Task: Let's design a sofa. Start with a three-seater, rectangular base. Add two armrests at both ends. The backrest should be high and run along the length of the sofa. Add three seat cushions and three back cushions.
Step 164:
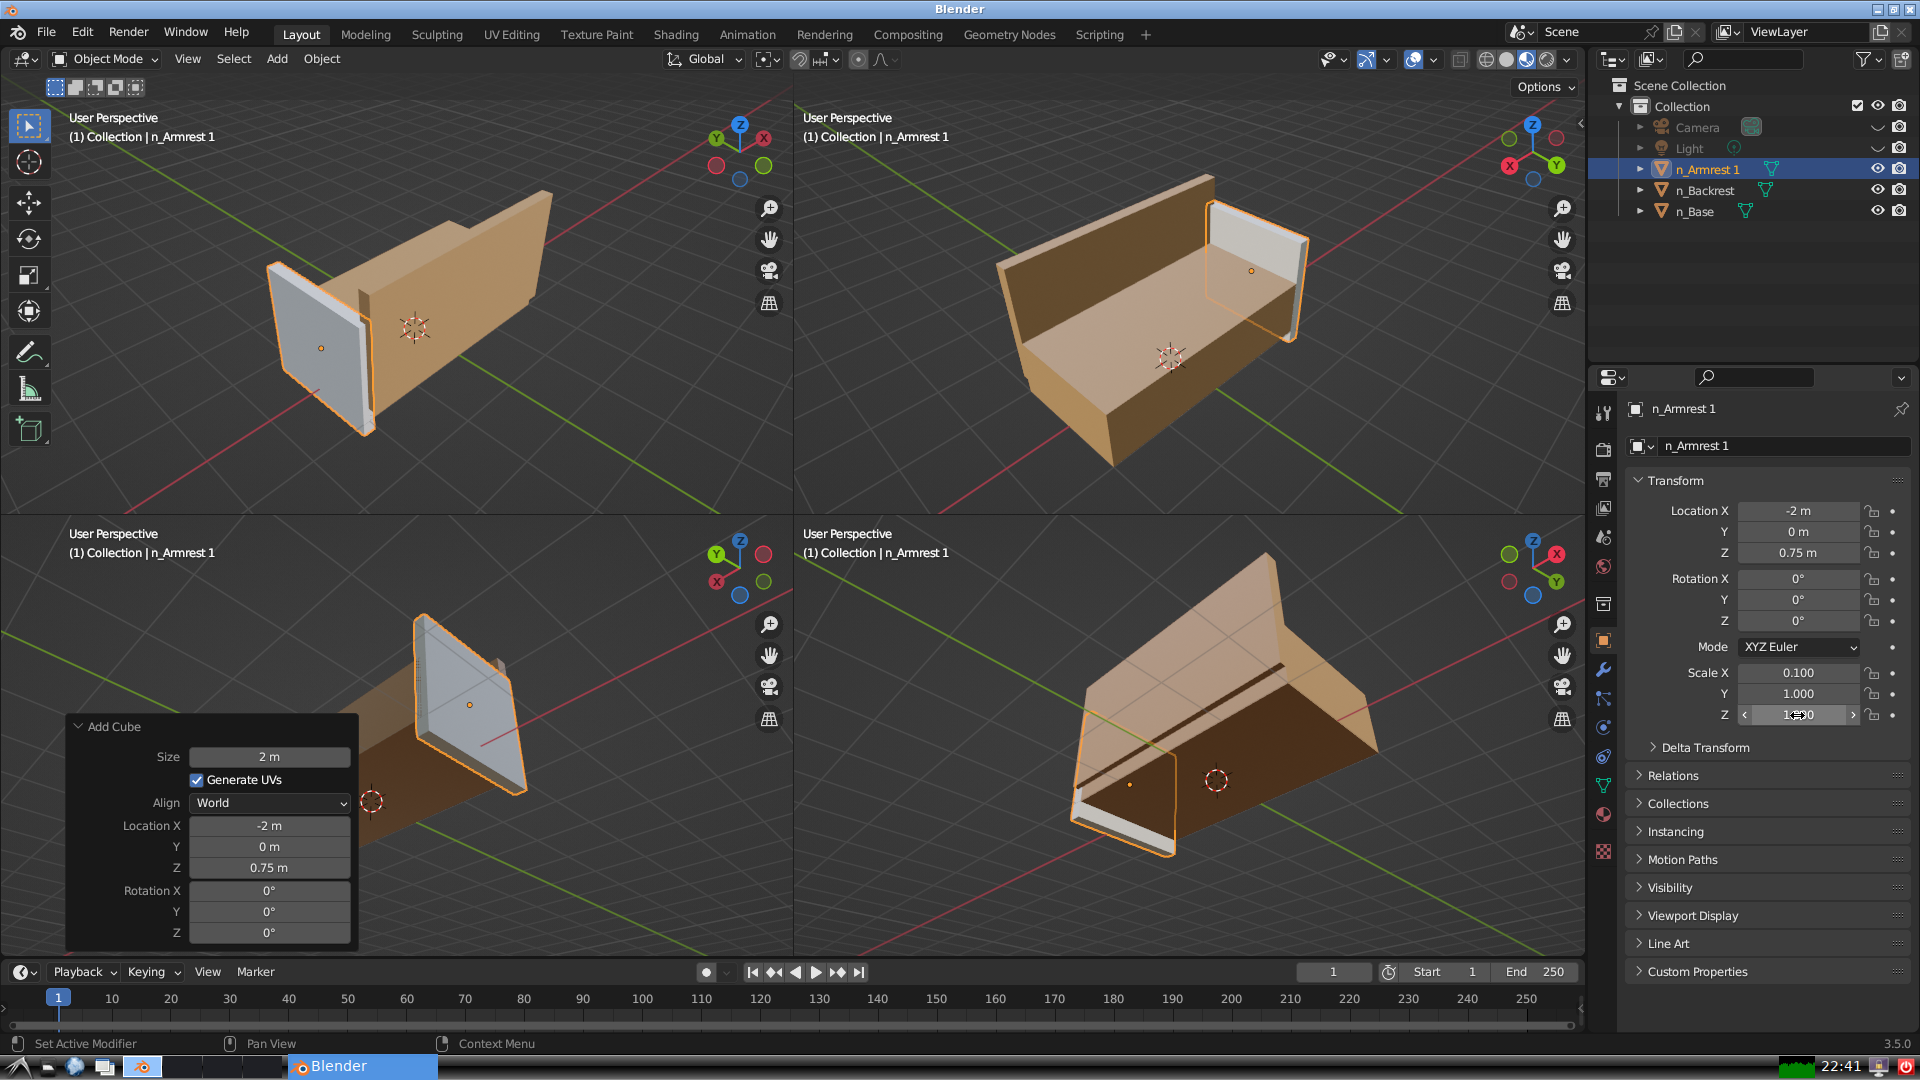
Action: click: no